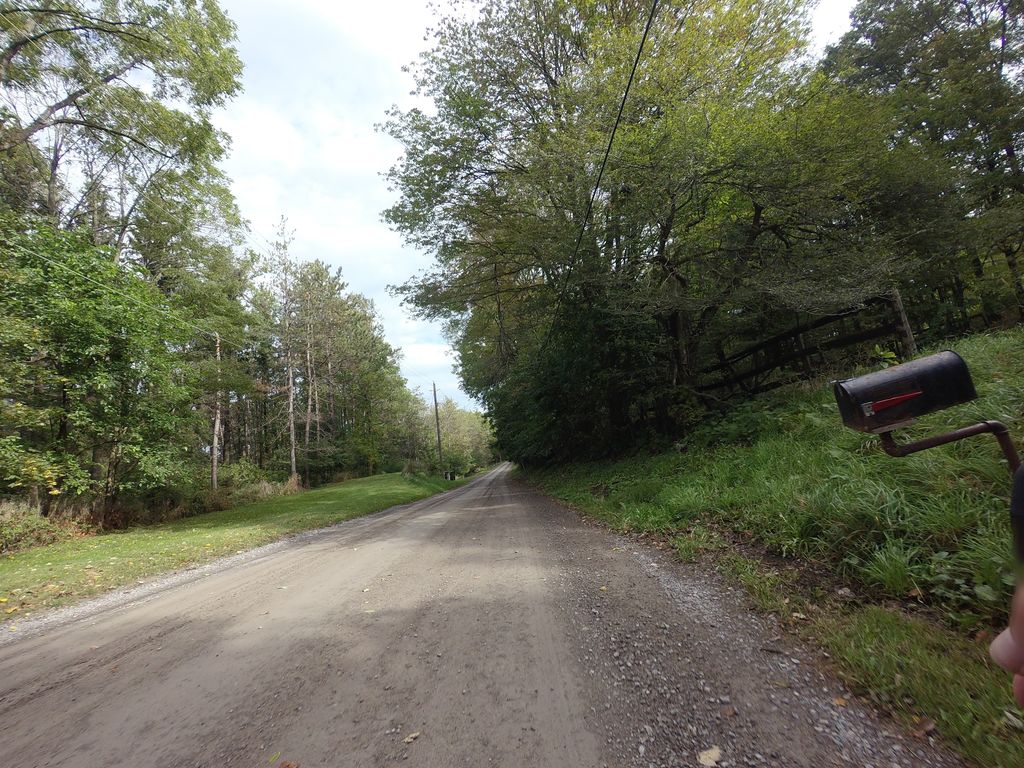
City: hamilton